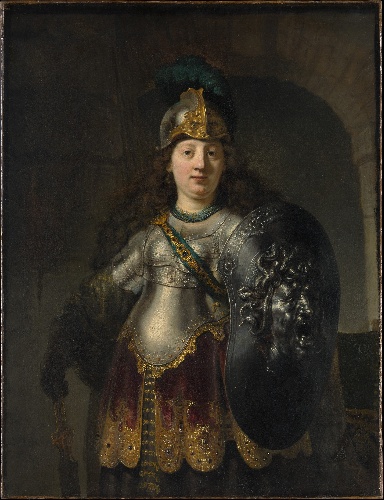
Title: Bellona
Artist: Rembrandt (Rembrandt van Rijn)
Artist bio: Dutch, Leiden 1606–1669 Amsterdam
Date: 1633
Object type: Painting
Classification: Paintings
Medium: Oil on canvas
Dimensions: 50 x 38 3/8 in. (127 x 97.5 cm)
Department: European Paintings
Credit line: The Friedsam Collection, Bequest of Michael Friedsam, 1931
Accession year: 1932
Repository: Metropolitan Museum of Art, New York, NY
Tags: Goddess|Armor|Women